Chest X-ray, PA view. Patient: 28 years old, sex F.
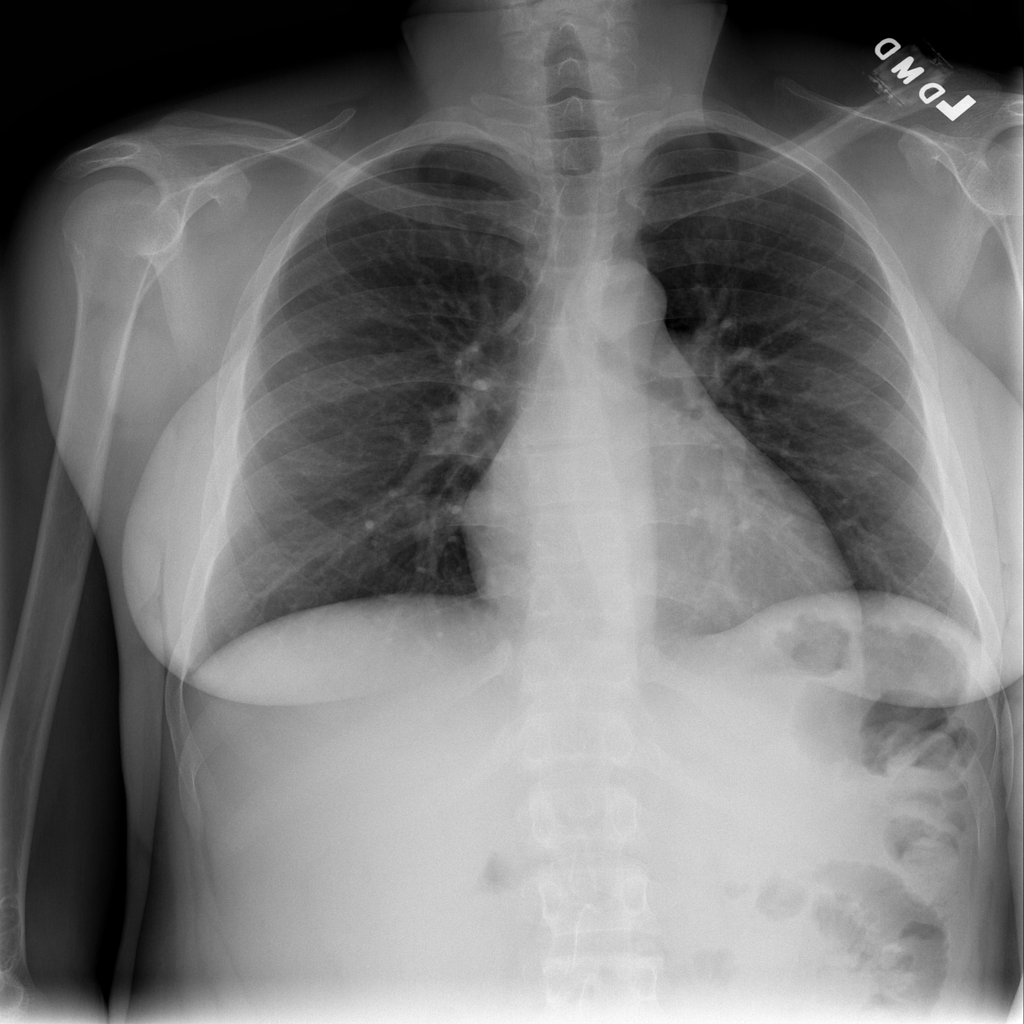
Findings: No Finding